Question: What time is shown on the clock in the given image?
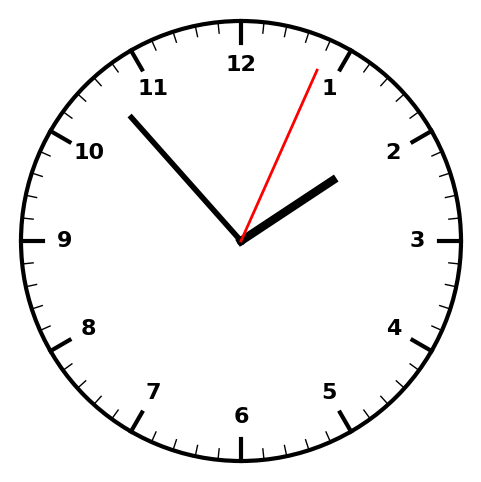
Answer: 01:53:04